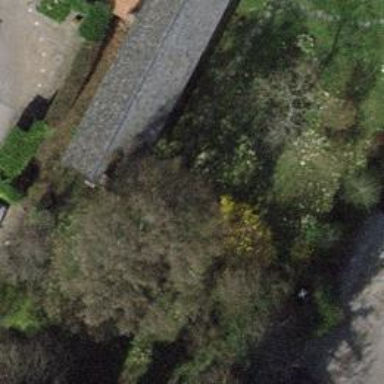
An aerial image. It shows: Garden with deciduous broadleaved trees.